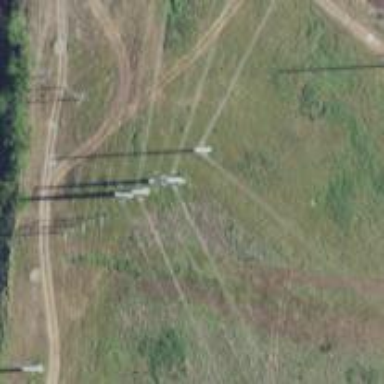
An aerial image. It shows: Power tower.